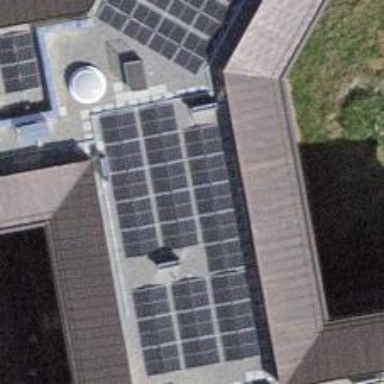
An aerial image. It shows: Solar power generator.